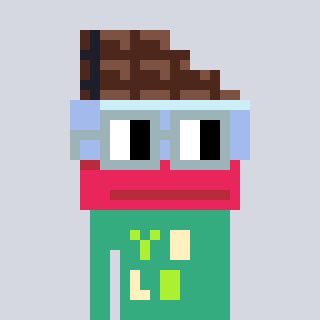
a pixel art character with square dark gray glasses, a chocolate-shaped head and a teal-colored body on a cool background